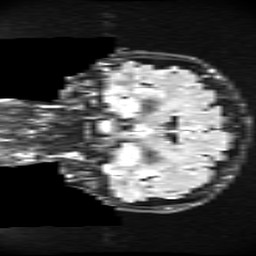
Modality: FLAIR
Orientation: coronal
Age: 47
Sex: female
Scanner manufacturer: ge
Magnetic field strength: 3 T
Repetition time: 11 s
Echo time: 0.1497 s